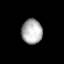
Tissue: prostate
Cell type: T cells
Senescence score: 0.3356
Nuclear area (px): 496
Mean DAPI intensity: 177.817